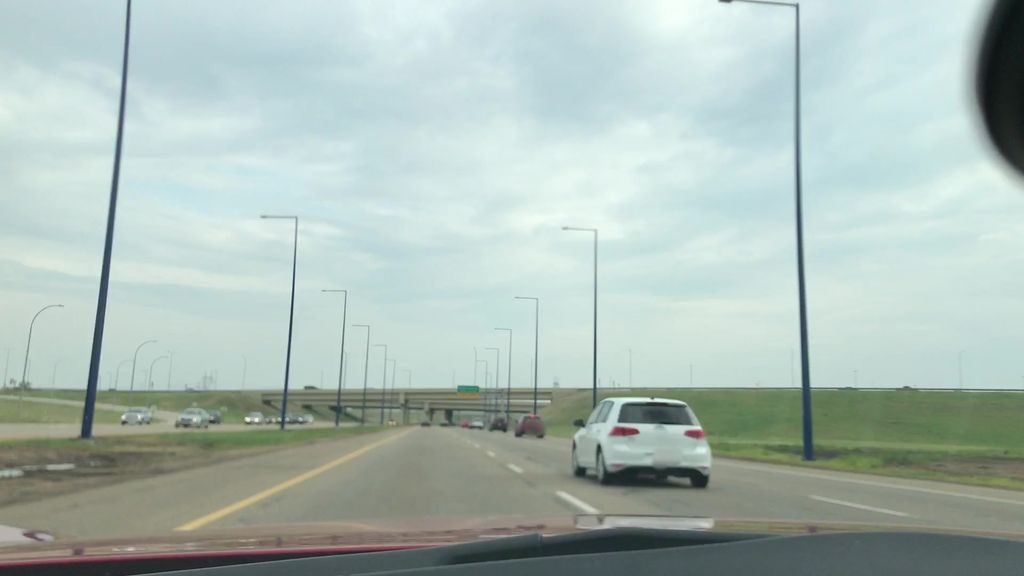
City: edmonton